Field crop: tomato
Growth stage: 1
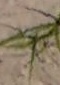
Species: cyperus